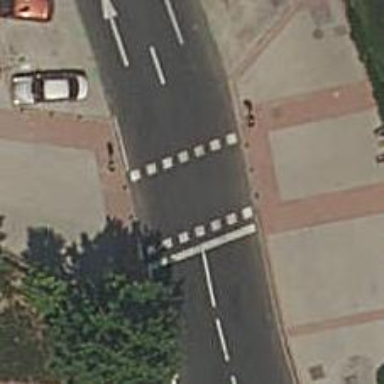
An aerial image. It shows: Crossing with traffic signals.